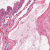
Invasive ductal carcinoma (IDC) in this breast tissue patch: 0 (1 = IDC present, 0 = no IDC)